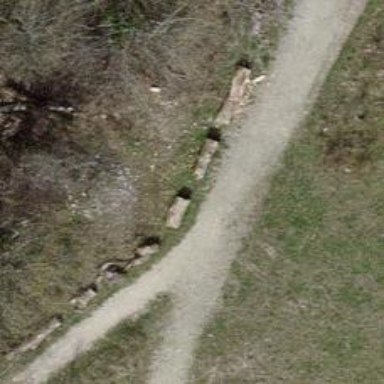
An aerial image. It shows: Bollard barrier.